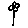
Label: flower